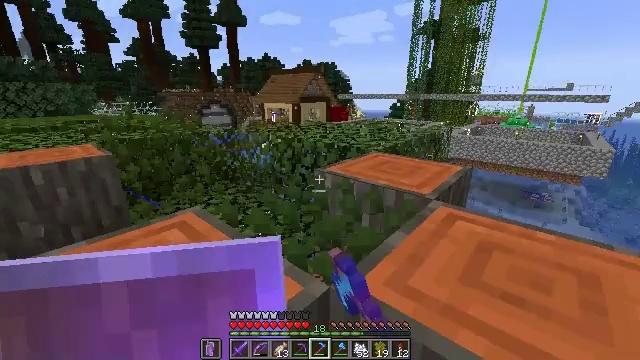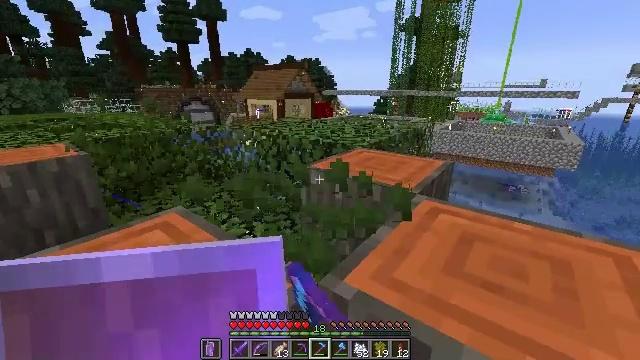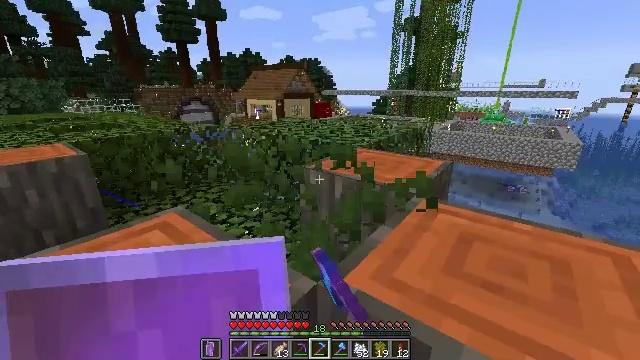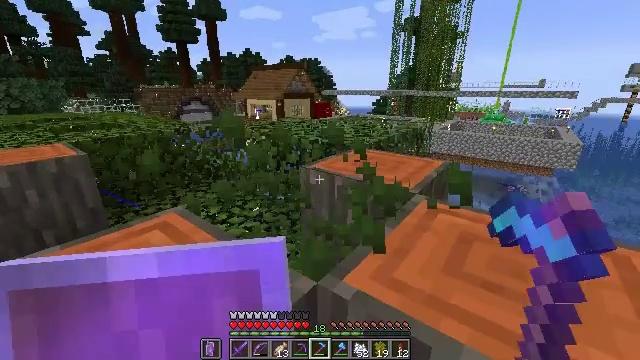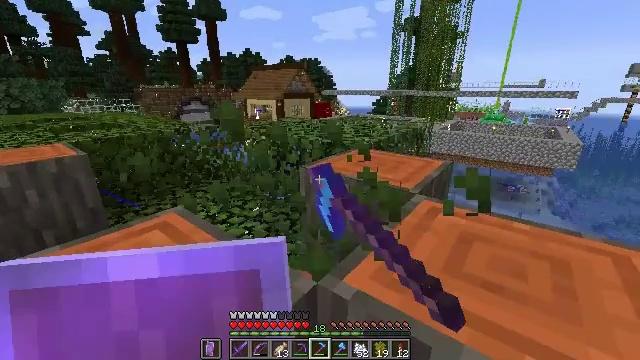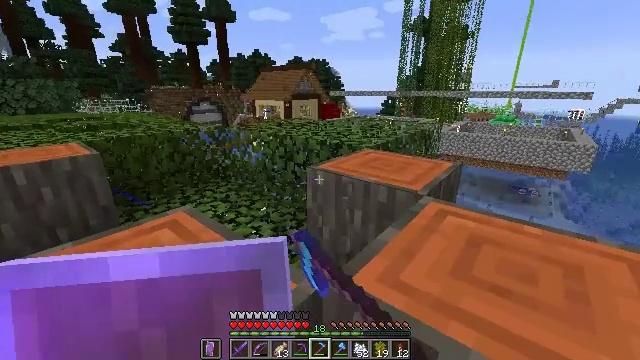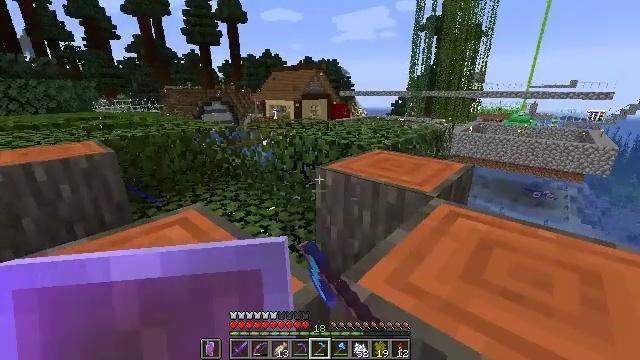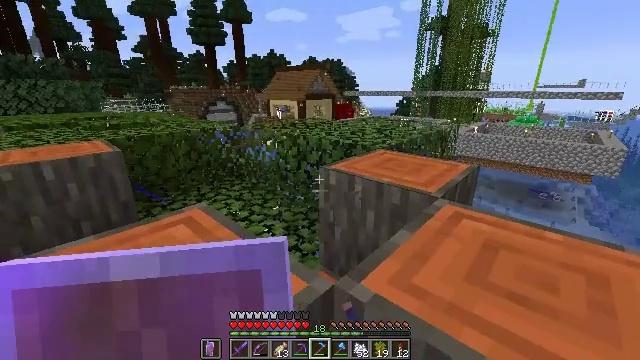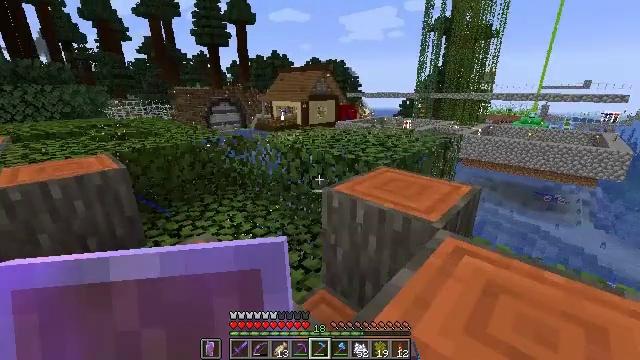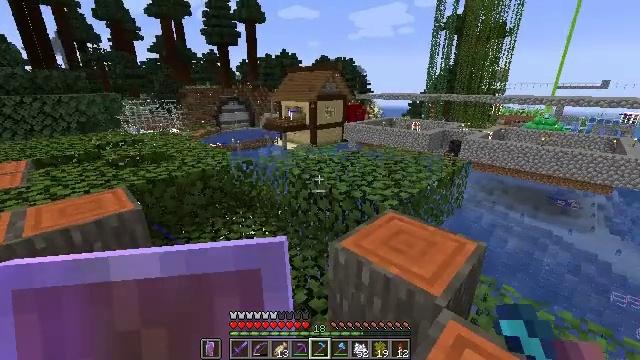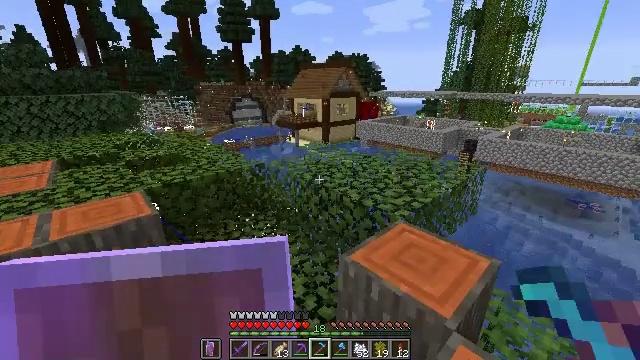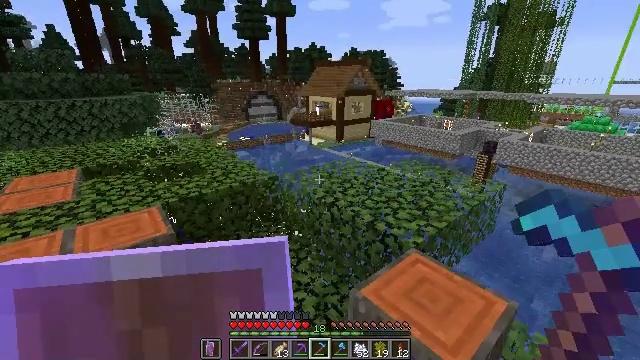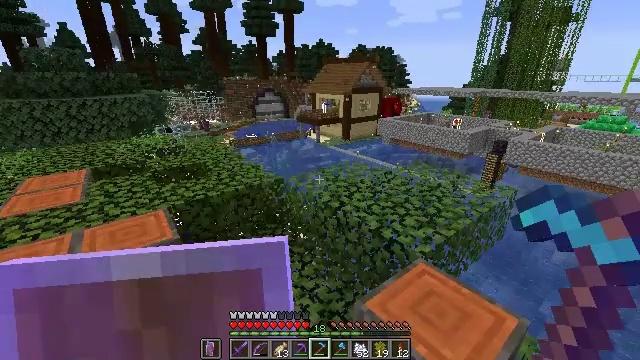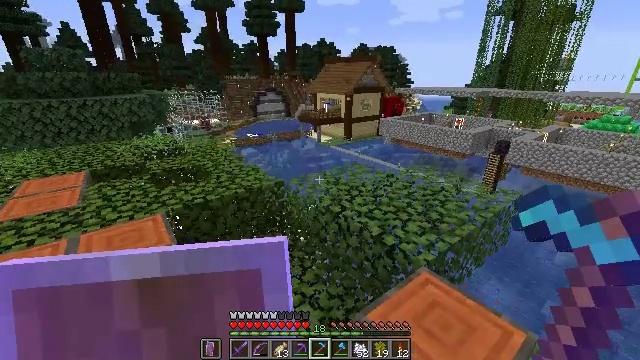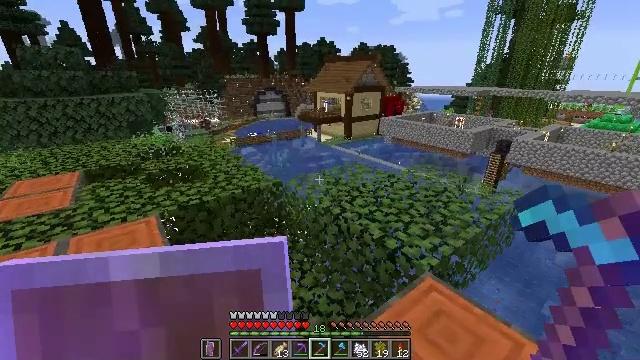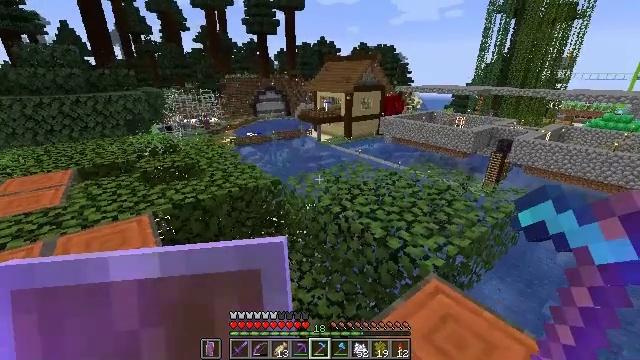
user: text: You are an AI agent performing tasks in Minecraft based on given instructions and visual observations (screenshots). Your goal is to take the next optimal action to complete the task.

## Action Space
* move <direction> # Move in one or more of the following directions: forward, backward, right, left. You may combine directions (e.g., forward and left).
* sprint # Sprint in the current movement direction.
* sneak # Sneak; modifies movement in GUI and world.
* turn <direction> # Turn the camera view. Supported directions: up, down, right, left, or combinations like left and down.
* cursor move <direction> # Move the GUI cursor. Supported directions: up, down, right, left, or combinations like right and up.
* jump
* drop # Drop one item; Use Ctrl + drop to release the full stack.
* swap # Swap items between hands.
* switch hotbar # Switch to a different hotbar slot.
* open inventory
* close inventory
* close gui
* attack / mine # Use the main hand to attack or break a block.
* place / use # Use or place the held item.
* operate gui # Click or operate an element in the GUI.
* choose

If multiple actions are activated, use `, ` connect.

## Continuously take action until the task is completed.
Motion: motion action
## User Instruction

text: Gather acacia leaves by breaking them.
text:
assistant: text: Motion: turn right, attack / mine
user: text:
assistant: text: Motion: attack / mine
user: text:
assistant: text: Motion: attack / mine
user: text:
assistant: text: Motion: attack / mine
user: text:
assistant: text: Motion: turn left, attack / mine
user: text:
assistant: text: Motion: turn left
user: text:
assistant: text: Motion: no_op
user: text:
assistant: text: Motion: move forward, jump
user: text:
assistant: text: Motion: move forward, turn left, jump
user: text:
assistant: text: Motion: move forward, turn left, jump
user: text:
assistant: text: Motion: move forward, turn left, jump
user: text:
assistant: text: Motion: move forward, turn left
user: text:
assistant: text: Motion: move forward
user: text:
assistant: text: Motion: move forward
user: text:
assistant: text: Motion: move forward
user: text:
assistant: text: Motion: move forward
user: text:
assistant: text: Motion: move forward
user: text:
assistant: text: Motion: move forward
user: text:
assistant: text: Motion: move forward
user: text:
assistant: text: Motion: move forward
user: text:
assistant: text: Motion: move forward
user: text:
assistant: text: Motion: move forward
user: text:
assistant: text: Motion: move forward
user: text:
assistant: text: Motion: move forward
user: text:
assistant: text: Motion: turn right
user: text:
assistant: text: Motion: turn right
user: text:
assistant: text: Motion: no_op
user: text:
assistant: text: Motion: no_op
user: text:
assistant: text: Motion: no_op
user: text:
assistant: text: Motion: attack / mine